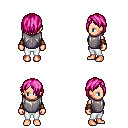
a pixel art fantasy rpg character, female body template, human, light skin, steel chest armor, white pants, pink bangs hairstyle, cloth bracers, four views (front, back, left, right), 2x2 character sprite sheet, small pixel art, hard edges, no anti-aliasing